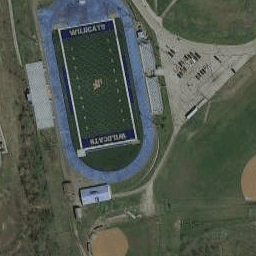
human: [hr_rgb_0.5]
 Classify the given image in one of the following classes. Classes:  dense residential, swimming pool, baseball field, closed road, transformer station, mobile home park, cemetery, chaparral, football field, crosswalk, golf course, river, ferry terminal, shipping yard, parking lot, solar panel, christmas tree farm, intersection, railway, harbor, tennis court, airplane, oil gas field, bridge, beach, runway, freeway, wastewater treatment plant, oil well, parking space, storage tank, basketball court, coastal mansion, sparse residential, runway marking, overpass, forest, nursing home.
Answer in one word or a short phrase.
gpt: football field